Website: bh-photo
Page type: address-validator
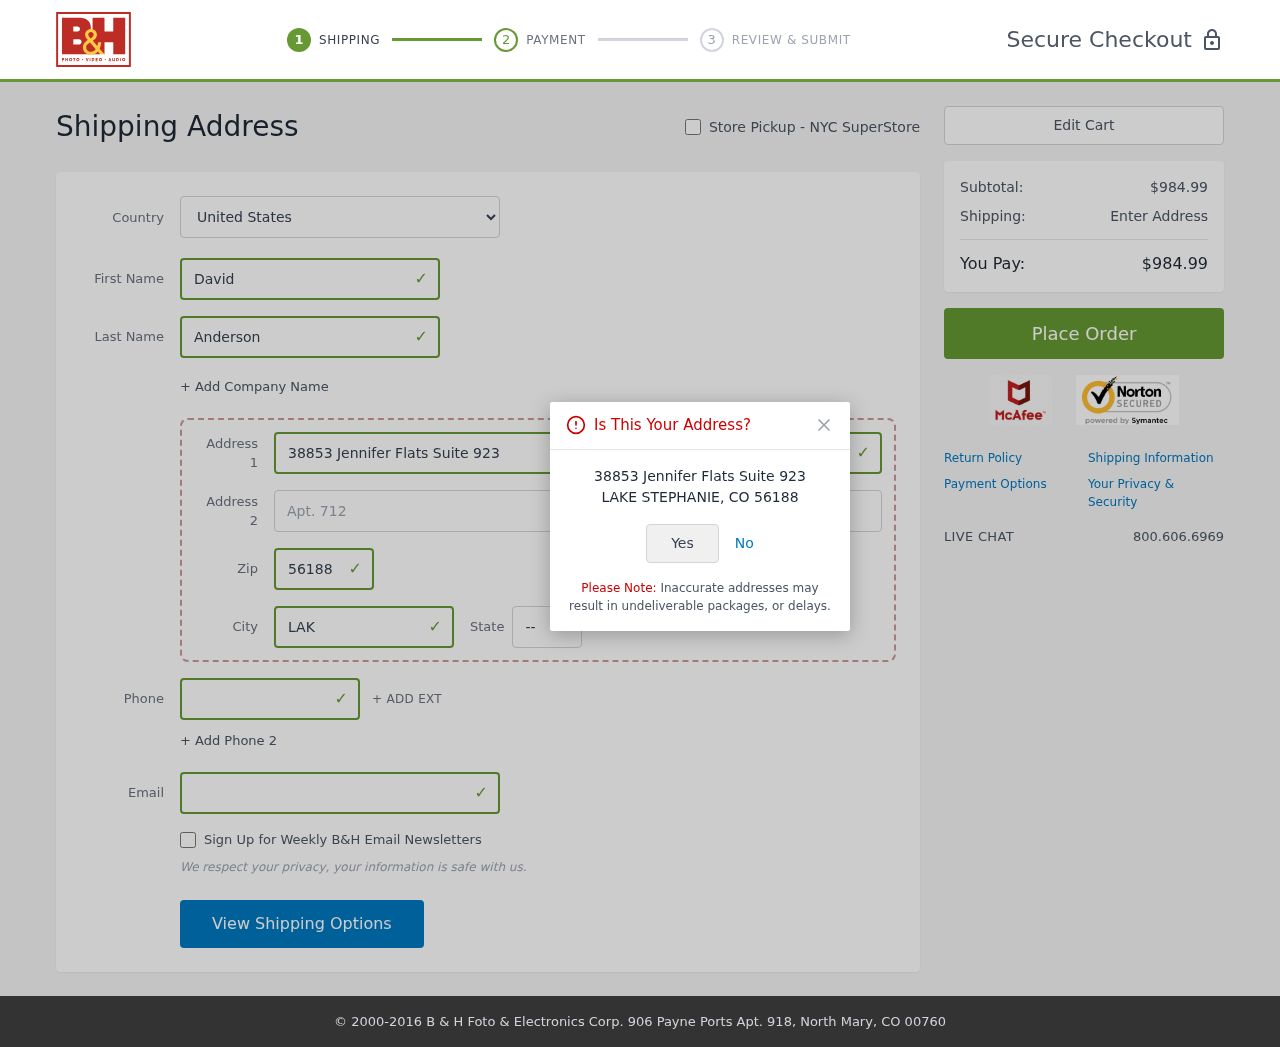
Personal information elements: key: PII_CITY
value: Lake Stephanie
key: PII_COUNTRY
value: United States
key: PII_EMAIL
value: danderson@hotmail.com
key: PII_FIRSTNAME
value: David
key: PII_LASTNAME
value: Anderson
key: PII_PHONE
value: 9995444412
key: PII_POSTCODE
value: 56188
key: PII_STATE_ABBR
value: CO
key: PII_STREET
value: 38853 Jennifer Flats Suite 923
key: PII_STREET2
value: Apt. 712
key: PII_CITY_CONFIRM
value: LAKE STEPHANIE
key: PII_POSTCODE_FULL
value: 56188
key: PII_POSTCODE_NUMERIC
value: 56188
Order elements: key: ORDER_SUBTOTAL
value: $984.99
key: ORDER_TOTAL
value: $984.99